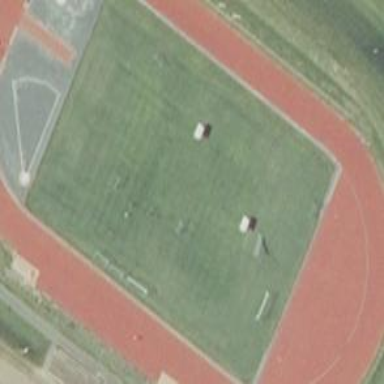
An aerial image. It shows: Soccer pitch designated for leisure and sports activities.